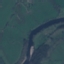
Land use / land cover class: River